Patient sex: M
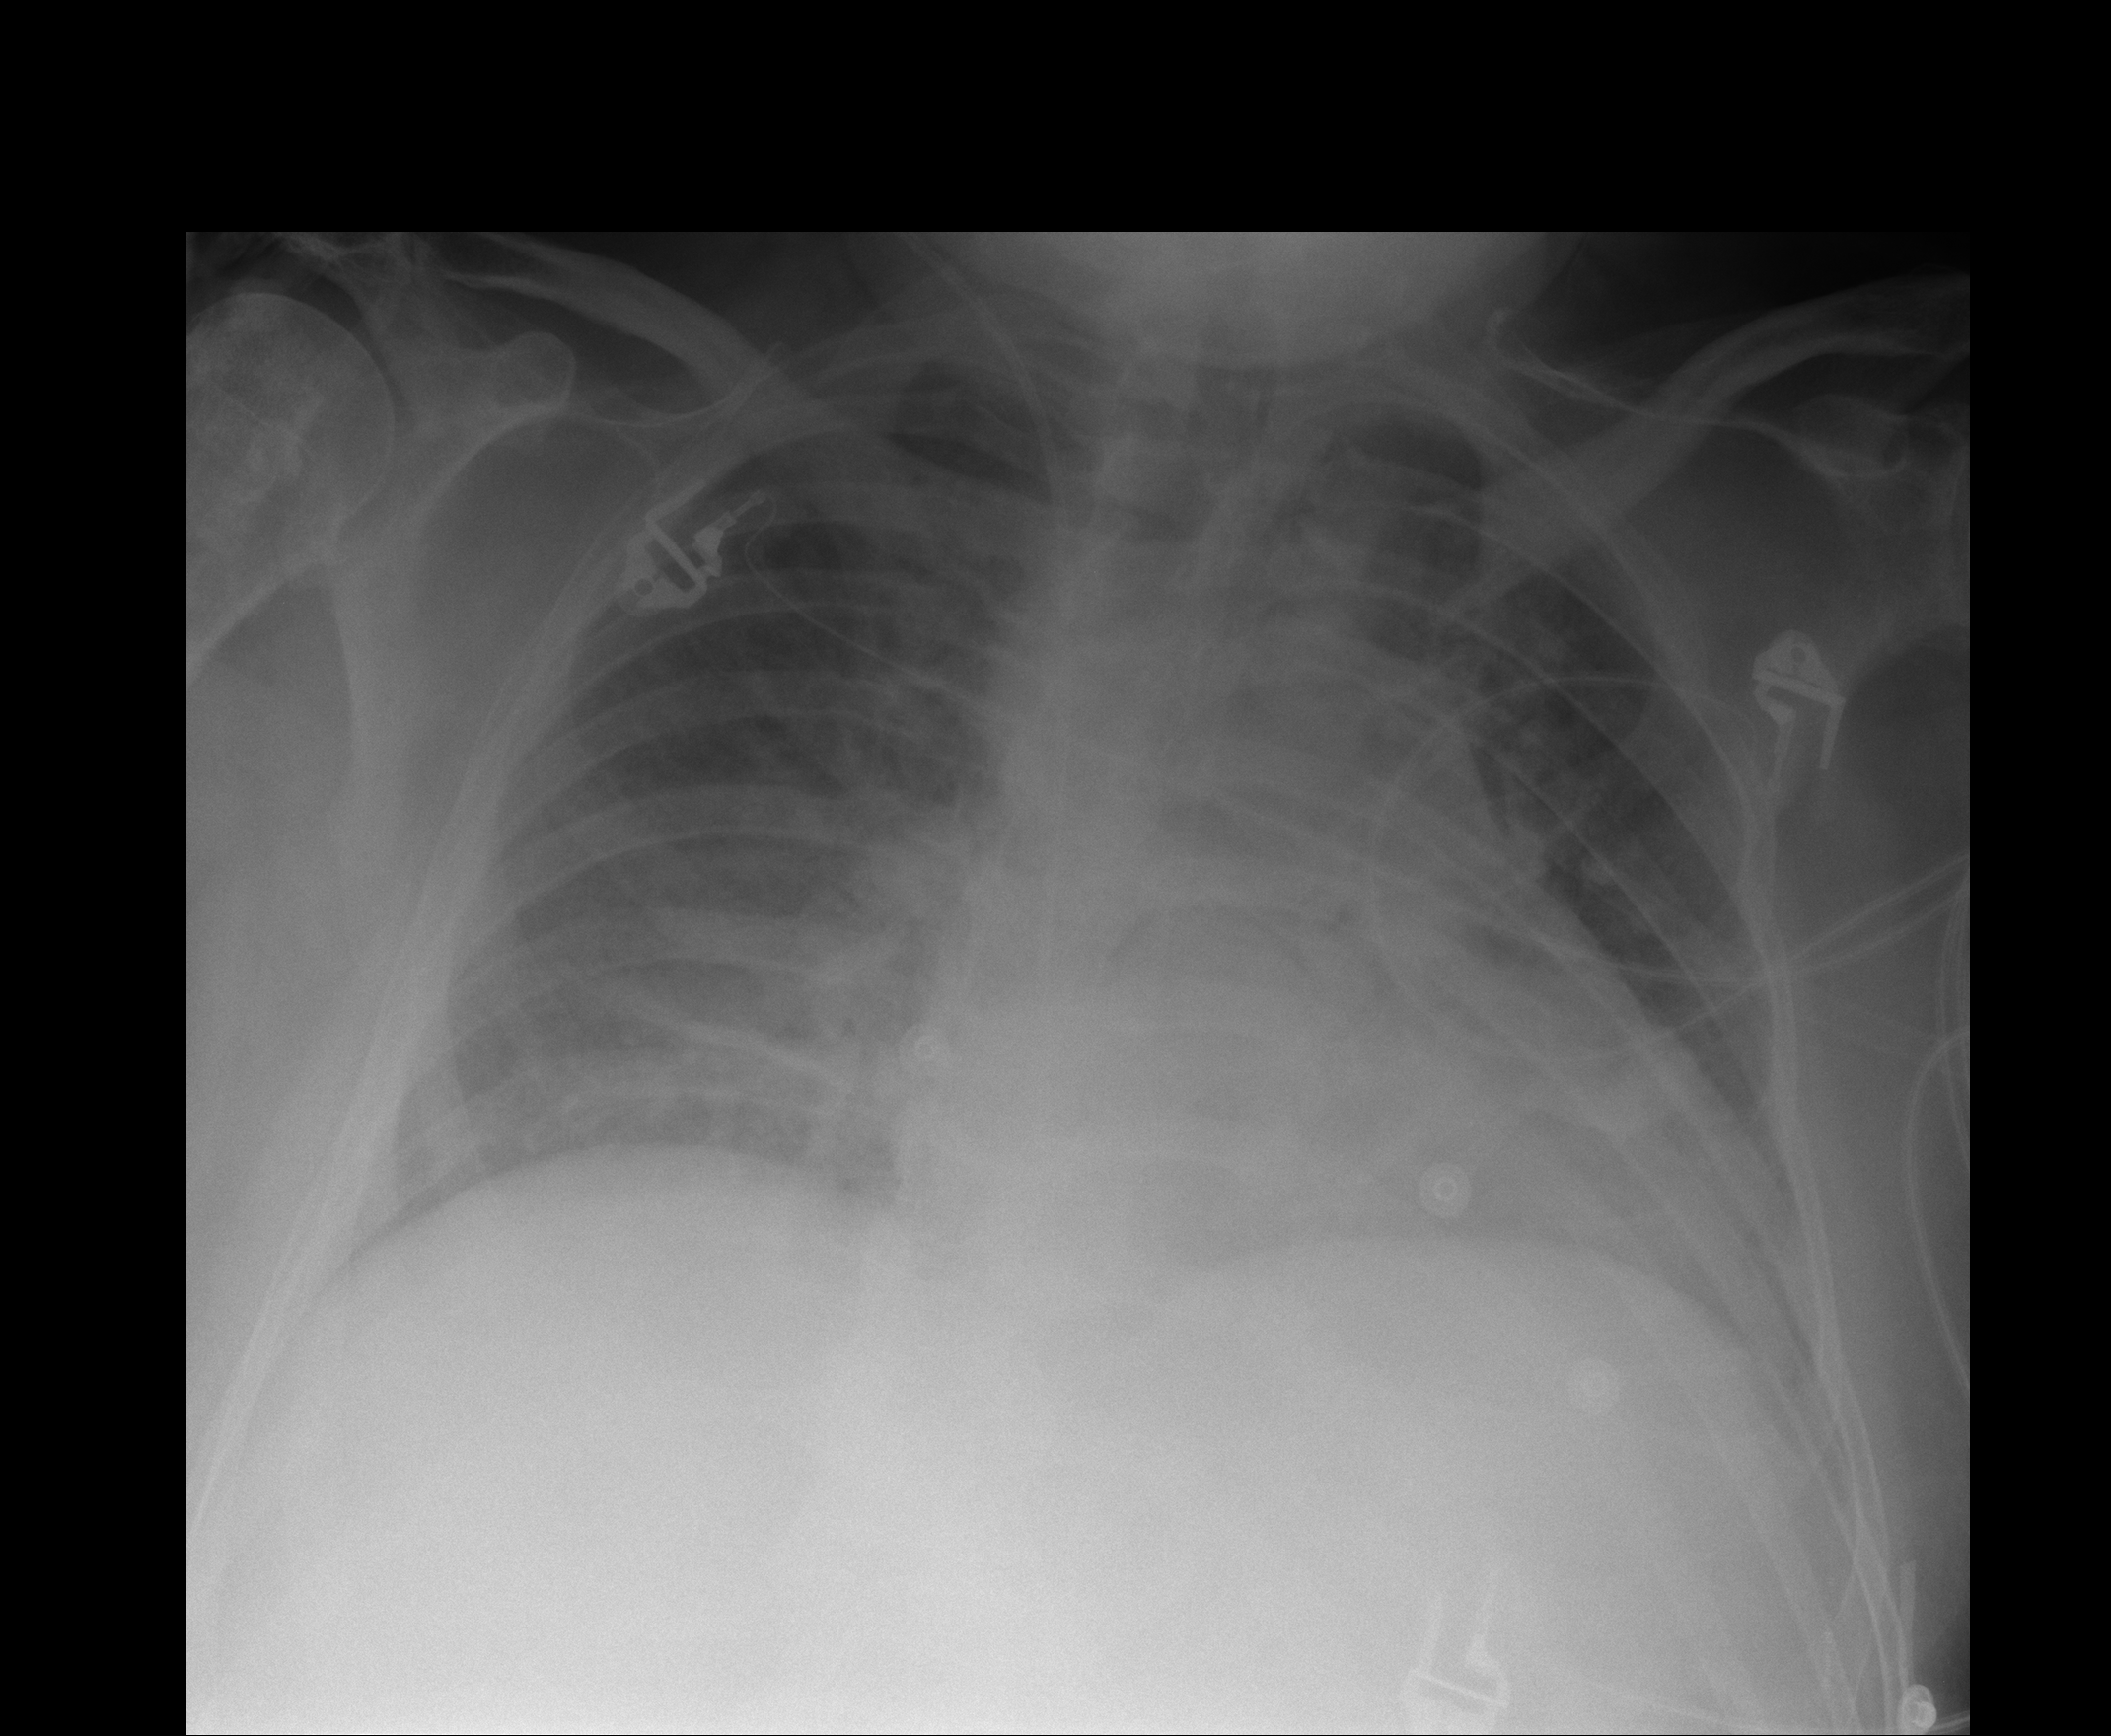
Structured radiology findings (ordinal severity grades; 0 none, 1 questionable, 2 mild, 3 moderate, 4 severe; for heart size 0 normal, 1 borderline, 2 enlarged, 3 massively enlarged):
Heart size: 2
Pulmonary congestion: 3
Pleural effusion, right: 0
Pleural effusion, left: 0
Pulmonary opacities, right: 0
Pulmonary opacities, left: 0
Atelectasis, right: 3
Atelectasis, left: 3